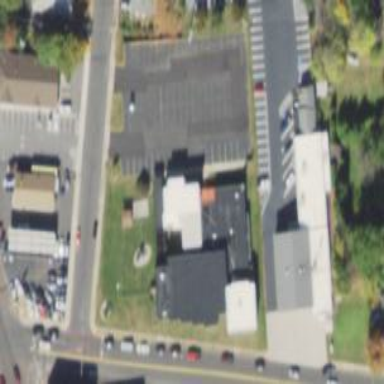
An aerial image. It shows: Building used as fitness center.